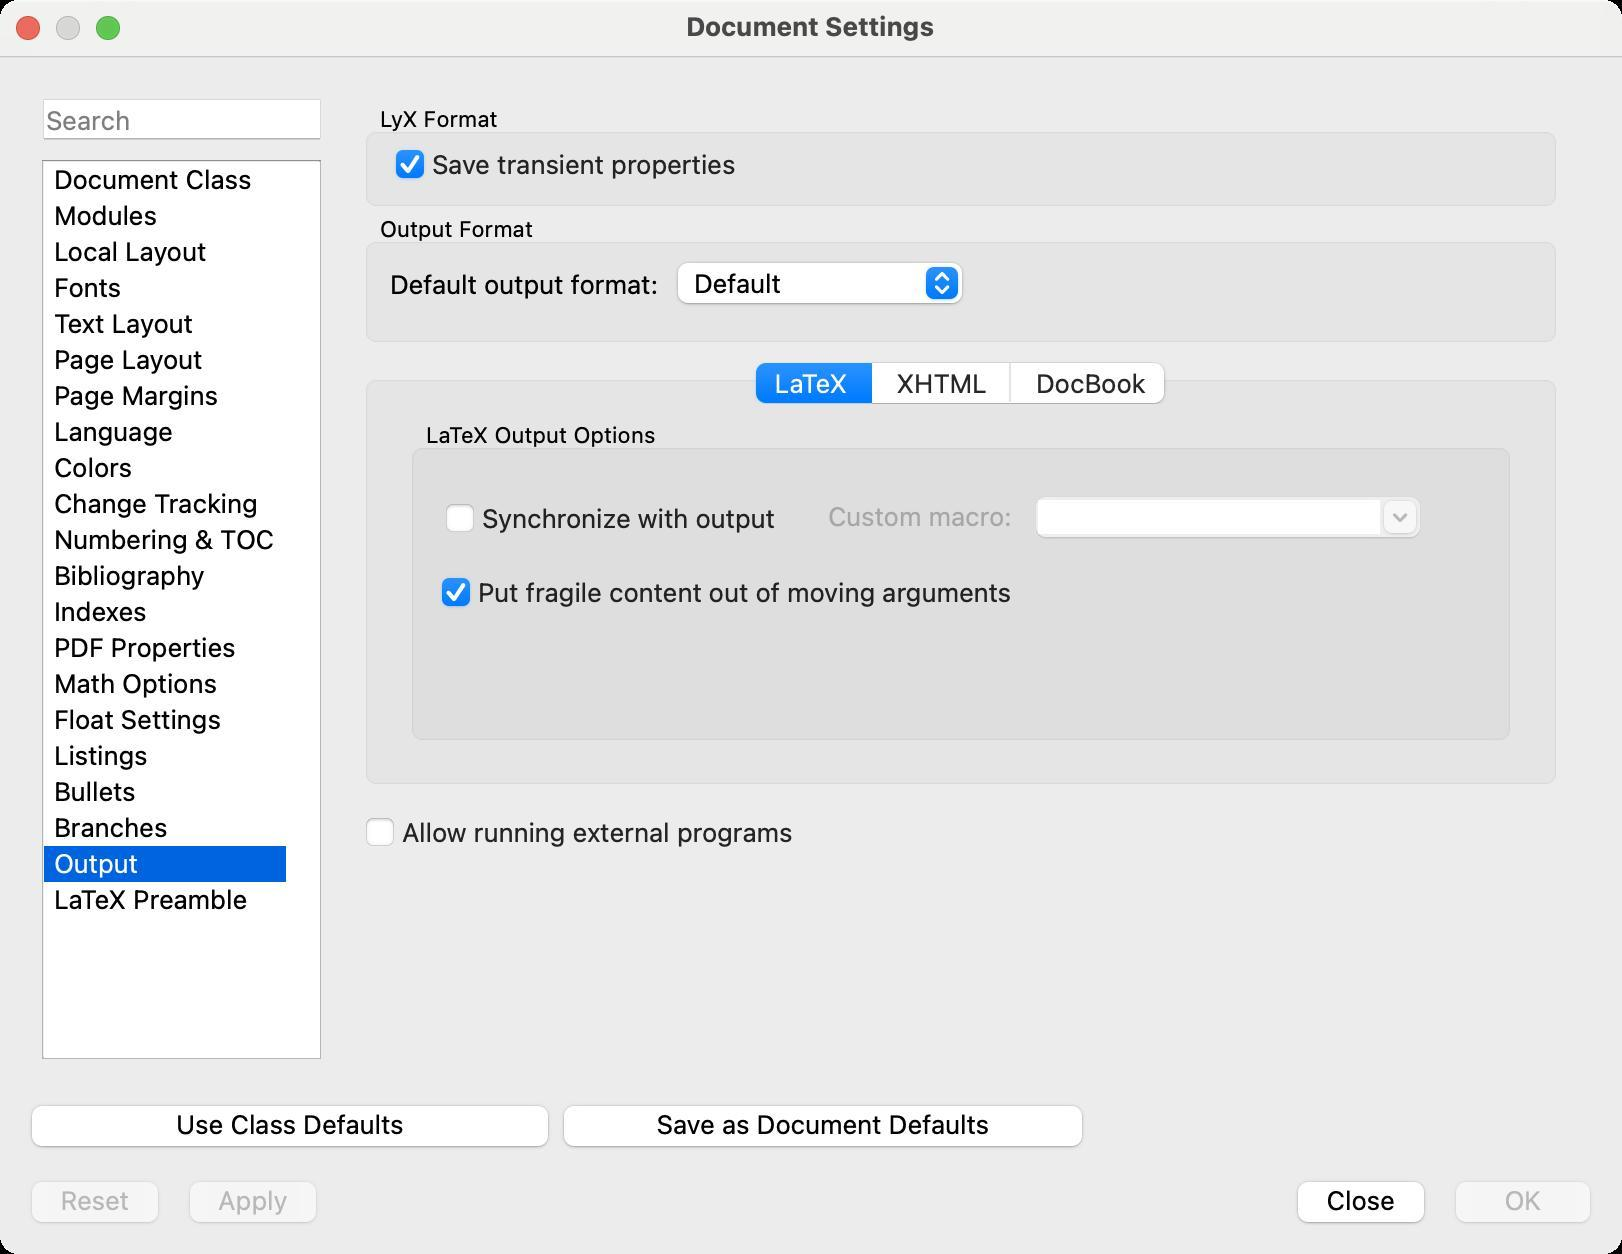
Accessibility tree:
{"name": "Document_Settings", "role": "AXWindow", "description": null, "role_description": "діалогове вікно", "value": null, "position": "270.00;142.00", "size": "811;627", "children": [{"name": "", "role": "AXGroup", "description": "", "role_description": "група", "value": null, "position": "9.00;586.00", "size": "793;32", "children": [{"name": "OK", "role": "AXButton", "description": "", "role_description": "кнопка", "value": null, "position": "721.00;586.00", "size": "81;32", "children": []}, {"name": "Close", "role": "AXButton", "description": "", "role_description": "кнопка", "value": null, "position": "642.00;586.00", "size": "77;32", "children": []}, {"name": "Apply", "role": "AXButton", "description": "", "role_description": "кнопка", "value": null, "position": "88.00;586.00", "size": "77;32", "children": []}, {"name": "Reset", "role": "AXButton", "description": "", "role_description": "кнопка", "value": null, "position": "9.00;586.00", "size": "77;32", "children": []}]}, {"name": "Use_Class_Defaults", "role": "AXButton", "description": "Reset to the default settings for the document class", "role_description": "кнопка", "value": null, "position": "9.00;548.00", "size": "272;32", "children": []}, {"name": "Save_as_Document_Defaults", "role": "AXButton", "description": "Save settings as defaults for new documents", "role_description": "кнопка", "value": null, "position": "275.00;548.00", "size": "273;32", "children": []}, {"name": "", "role": "AXTextField", "description": "Search", "role_description": "текстове поле", "value": "", "position": "21.00;49.00", "size": "140;21", "children": []}, {"name": "", "role": "AXGroup", "description": "", "role_description": "група", "value": null, "position": "21.00;80.00", "size": "140;450", "children": [{"name": "Document_Class", "role": "AXGroup", "description": "", "role_description": "група", "value": null, "position": "22.00;81.00", "size": "121;18", "children": []}, {"name": "Modules", "role": "AXGroup", "description": "", "role_description": "група", "value": null, "position": "22.00;99.00", "size": "121;18", "children": []}, {"name": "Local_Layout", "role": "AXGroup", "description": "", "role_description": "група", "value": null, "position": "22.00;117.00", "size": "121;18", "children": []}, {"name": "Fonts", "role": "AXGroup", "description": "", "role_description": "група", "value": null, "position": "22.00;135.00", "size": "121;18", "children": []}, {"name": "Text_Layout", "role": "AXGroup", "description": "", "role_description": "група", "value": null, "position": "22.00;153.00", "size": "121;18", "children": []}, {"name": "Page_Layout", "role": "AXGroup", "description": "", "role_description": "група", "value": null, "position": "22.00;171.00", "size": "121;18", "children": []}, {"name": "Page_Margins", "role": "AXGroup", "description": "", "role_description": "група", "value": null, "position": "22.00;189.00", "size": "121;18", "children": []}, {"name": "Language", "role": "AXGroup", "description": "", "role_description": "група", "value": null, "position": "22.00;207.00", "size": "121;18", "children": []}, {"name": "Colors", "role": "AXGroup", "description": "", "role_description": "група", "value": null, "position": "22.00;225.00", "size": "121;18", "children": []}, {"name": "Change_Tracking", "role": "AXGroup", "description": "", "role_description": "група", "value": null, "position": "22.00;243.00", "size": "121;18", "children": []}, {"name": "Numbering_&_TOC", "role": "AXGroup", "description": "", "role_description": "група", "value": null, "position": "22.00;261.00", "size": "121;18", "children": []}, {"name": "Bibliography", "role": "AXGroup", "description": "", "role_description": "група", "value": null, "position": "22.00;279.00", "size": "121;18", "children": []}, {"name": "Indexes", "role": "AXGroup", "description": "", "role_description": "група", "value": null, "position": "22.00;297.00", "size": "121;18", "children": []}, {"name": "PDF_Properties", "role": "AXGroup", "description": "", "role_description": "група", "value": null, "position": "22.00;315.00", "size": "121;18", "children": []}, {"name": "Math_Options", "role": "AXGroup", "description": "", "role_description": "група", "value": null, "position": "22.00;333.00", "size": "121;18", "children": []}, {"name": "Float_Settings", "role": "AXGroup", "description": "", "role_description": "група", "value": null, "position": "22.00;351.00", "size": "121;18", "children": []}, {"name": "Listings", "role": "AXGroup", "description": "", "role_description": "група", "value": null, "position": "22.00;369.00", "size": "121;18", "children": []}, {"name": "Bullets", "role": "AXGroup", "description": "", "role_description": "група", "value": null, "position": "22.00;387.00", "size": "121;18", "children": []}, {"name": "Branches", "role": "AXGroup", "description": "", "role_description": "група", "value": null, "position": "22.00;405.00", "size": "121;18", "children": []}, {"name": "Output", "role": "AXGroup", "description": "", "role_description": "група", "value": null, "position": "22.00;423.00", "size": "121;18", "children": []}, {"name": "LaTeX_Preamble", "role": "AXGroup", "description": "", "role_description": "група", "value": null, "position": "22.00;441.00", "size": "121;18", "children": []}]}, {"name": "", "role": "AXGroup", "description": "", "role_description": "група", "value": null, "position": "171.00;49.00", "size": "619;481", "children": [{"name": "", "role": "AXGroup", "description": "", "role_description": "група", "value": null, "position": "186.00;207.00", "size": "589;183", "children": [{"name": "LaTeX_Output_Options", "role": "AXGroup", "description": "", "role_description": "група", "value": null, "position": "206.00;207.00", "size": "549;164", "children": [{"name": "Synchronize_with_output", "role": "AXCheckBox", "description": "Enable forward/reverse search between editor and output (e.g., SyncTeX)", "role_description": "галочка", "value": 0, "position": "221.00;249.00", "size": "170;20", "children": []}, {"name": null, "role": "AXStaticText", "description": "", "role_description": "текст", "value": "Custom macro:", "position": "414.00;245.00", "size": "92;26", "children": []}, {"name": "Custom_macro:", "role": "AXComboBox", "description": "Custom LaTeX preamble macro", "role_description": "контейнер вибору", "value": null, "position": "513.00;243.00", "size": "202;32", "children": [{"name": "", "role": "AXList", "description": "", "role_description": "список", "value": null, "position": "-270.00;-142.00", "size": "0;0", "children": [{"name": "", "role": "AXStaticText", "description": "", "role_description": "текст", "value": null, "position": "-270.00;-142.00", "size": "640;16", "children": []}, {"name": "\\synctex=1", "role": "AXStaticText", "description": "", "role_description": "текст", "value": null, "position": "-270.00;-126.00", "size": "640;16", "children": []}, {"name": "\\synctex=-1", "role": "AXStaticText", "description": "", "role_description": "текст", "value": null, "position": "-270.00;-110.00", "size": "640;16", "children": []}, {"name": "\\usepackage[active]{srcltx}", "role": "AXStaticText", "description": "", "role_description": "текст", "value": null, "position": "-270.00;-94.00", "size": "640;16", "children": []}]}, {"name": "", "role": "AXTextField", "description": "", "role_description": "текстове поле", "value": "", "position": "519.00;250.00", "size": "171;17", "children": []}]}, {"name": "Put_fragile_content_out_of_moving_arguments", "role": "AXCheckBox", "description": "If this is checked, fragile items such as labels and index entries are moved out of moving arguments such as sections and captions. This prevents LaTeX errors that can happen in such cases. It is recommended to keep this on.", "role_description": "галочка", "value": 1, "position": "219.00;286.00", "size": "290;20", "children": []}]}]}, {"name": "LaTeX", "role": "AXGroup", "description": "", "role_description": "група", "value": null, "position": "375.00;181.00", "size": "210;21", "children": [{"name": "LaTeX", "role": "AXRadioButton", "description": "", "role_description": "радіо-кнопка", "value": null, "position": "375.00;181.00", "size": "61;21", "children": []}, {"name": "XHTML", "role": "AXRadioButton", "description": "", "role_description": "радіо-кнопка", "value": null, "position": "436.00;181.00", "size": "70;21", "children": []}, {"name": "DocBook", "role": "AXRadioButton", "description": "", "role_description": "радіо-кнопка", "value": null, "position": "506.00;181.00", "size": "79;21", "children": []}]}, {"name": "LyX_Format", "role": "AXGroup", "description": "", "role_description": "група", "value": null, "position": "183.00;49.00", "size": "595;55", "children": [{"name": "Save_transient_properties", "role": "AXCheckBox", "description": "Save all parameters in the LyX file, including ones that are frequently switched or that are specific to the user (such as the output of the tracked changes, or the document directory path). Disabling this option plays nicer in collaborative settings and with version control systems.", "role_description": "галочка", "value": 1, "position": "196.00;72.00", "size": "175;20", "children": []}]}, {"name": "Output_Format", "role": "AXGroup", "description": "", "role_description": "група", "value": null, "position": "183.00;104.00", "size": "595;68", "children": [{"name": null, "role": "AXStaticText", "description": "Specify the default output format (for view/update)", "role_description": "текст", "value": "Default output format:", "position": "195.00;129.00", "size": "135;26", "children": []}, {"name": "Default", "role": "AXComboBox", "description": "Specify the default output format (for view/update)", "role_description": "контейнер вибору", "value": null, "position": "333.00;127.00", "size": "155;32", "children": [{"name": "", "role": "AXList", "description": "", "role_description": "список", "value": null, "position": "-270.00;-142.00", "size": "0;0", "children": [{"name": "Default", "role": "AXStaticText", "description": "", "role_description": "текст", "value": null, "position": "-270.00;-142.00", "size": "686;18", "children": []}, {"name": "LyXHTML", "role": "AXStaticText", "description": "", "role_description": "текст", "value": null, "position": "-270.00;-124.00", "size": "686;18", "children": []}, {"name": "Rich_Text_Format", "role": "AXStaticText", "description": "", "role_description": "текст", "value": null, "position": "-270.00;-106.00", "size": "686;18", "children": []}]}]}]}, {"name": "Allow_running_external_programs", "role": "AXCheckBox", "description": "Runs the LaTeX backend with the -shell-escape option (Warning: use only when really necessary)", "role_description": "галочка", "value": 0, "position": "181.00;406.00", "size": "219;20", "children": []}]}, {"name": "", "role": "AXGrowArea", "description": "", "role_description": "область розширення", "value": null, "position": "811.00;605.00", "size": "0;22", "children": []}, {"name": null, "role": "AXButton", "description": null, "role_description": "кнопка закривання", "value": null, "position": "7.00;6.00", "size": "14;16", "children": []}, {"name": null, "role": "AXButton", "description": null, "role_description": "кнопка оптимізації", "value": null, "position": "47.00;6.00", "size": "14;16", "children": [{"name": null, "role": "AXGroup", "description": null, "role_description": "група", "value": null, "position": "47.00;6.00", "size": "14;16", "children": [{"name": null, "role": "AXGroup", "description": null, "role_description": "група", "value": null, "position": "47.00;6.00", "size": "14;16", "children": []}]}]}, {"name": null, "role": "AXButton", "description": null, "role_description": "кнопка згортання", "value": null, "position": "27.00;6.00", "size": "14;16", "children": []}, {"name": null, "role": "AXStaticText", "description": null, "role_description": "текст", "value": "Document Settings", "position": "341.00;5.00", "size": "129;16", "children": []}]}